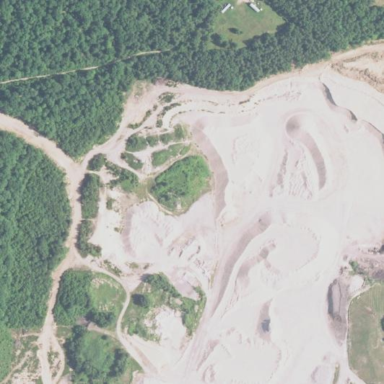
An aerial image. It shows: Quarry used for extracting aggregate resources.